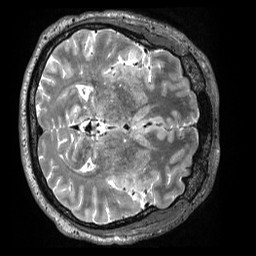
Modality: T2w
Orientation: axial
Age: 45
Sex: male
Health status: ill
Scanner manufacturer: siemens
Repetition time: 3.2 s
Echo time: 0.566 s